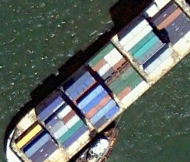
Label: Container_ship